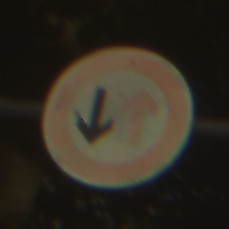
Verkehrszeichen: VorrangDesGegenverkehrs
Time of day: SunriseSunset
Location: Outdoor (Nature)
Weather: PartlyCloudy
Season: NotSpecified
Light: Natural